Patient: sex M, age 68
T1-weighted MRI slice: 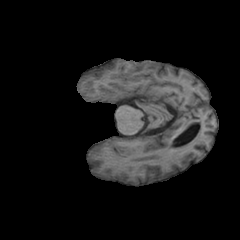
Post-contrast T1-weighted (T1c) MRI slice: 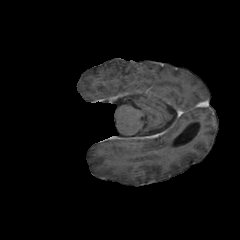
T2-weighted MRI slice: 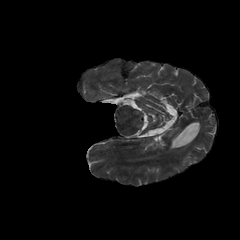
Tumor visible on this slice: no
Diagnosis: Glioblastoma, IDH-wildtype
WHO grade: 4